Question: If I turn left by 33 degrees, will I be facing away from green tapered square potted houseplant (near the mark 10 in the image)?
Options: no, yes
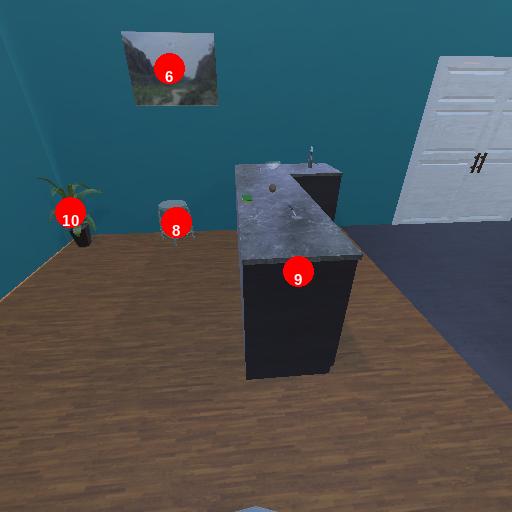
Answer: no